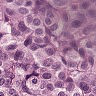
Metastatic tissue present: yes